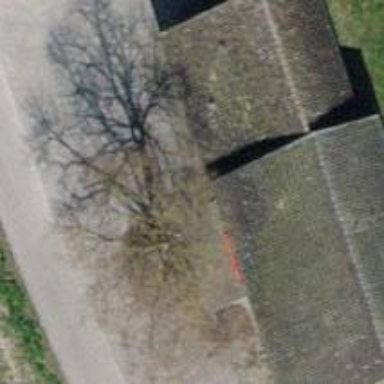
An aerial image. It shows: Red bench.